Interaction volume radius: 5 \u00c5
Interaction volume height: 35 \u00c5
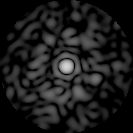
Disorder parameter: 0.8639